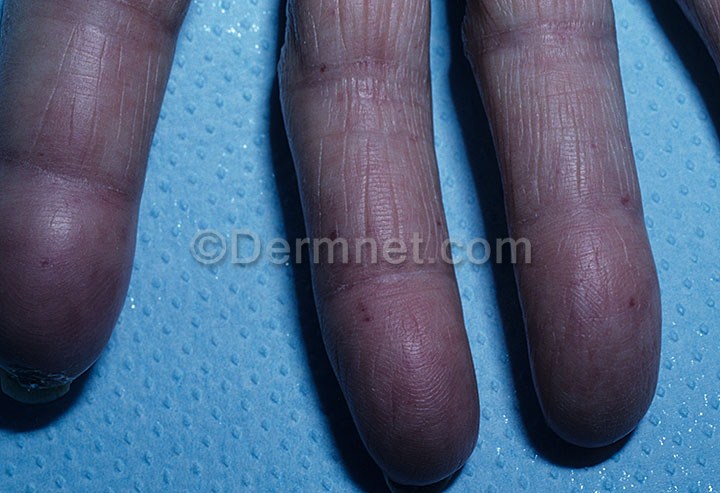
Disease: Lupus and other Connective Tissue diseases